Question: Been reading about 'out'/'ref' and 'tuple', but for the life of me cannot figure out how to implement a way to return three (3) values (whether within same method that calculates my main value, or with separate methods). I am able to perform a calculation with one value (the main value) which deals with pricing for a service.
Here is a snippet of what I've done to calculate that main value:
'''
public class Calculations
{
public decimal decFinancialAccount(QuoteData quoteData)
{
if (quoteData.StepAssetInformation.FinancialAccountDropDown
== StepAssetInformation.FinancialAccount.None)
return 0;
else if (quoteData.StepAssetInformation.FinancialAccountDropDown
== StepAssetInformation.FinancialAccount.One)
return PriceQuote.priceFinancialAccount;
else if (quoteData.StepAssetInformation.FinancialAccountDropDown
== StepAssetInformation.FinancialAccount.Two)
return (PriceQuote.priceFinancialAccount * 2);
...
else
return 0;
}
public decimal CalculateChapter7(QuoteData quoteData)
{
decimal total = PriceQuote.priceChapter7;
...
total += this.decFinancialAccount(quoteData);
return total;
}
}
'''
The above works out great. It obviously has other 'decimal''s that are added, but you get the idea.
Now, I am wanting to perform additional calculations on the 'CalculateChapter7' value that is returned.
The first value is a 'DiscountChapter7' / 'discount' (variable in method?) price: above a certain amount, discounts are applied for every increment of 50. I got no problem listing them all out if I have to (rather than complicating things for myself). There is no set formula for the discounts, I just created an Excel sheet to visualize my discounts (see below).
The second value is a 'CompareChapter7' / 'compare' (variable in method?) price: for every discounted price I offer, a comparison is made to what other's charge for the same service. Again, there is no formula per se, I just used an Excel sheet to figure those out arbitrarily.
In addition, I'd like to (within the "discount" and "compare") do a simple subtraction to show "savings" (calculated price - discounted price = savings) and "difference" (other attorneys charge - discounted price = difference). I imagine when I get the two values above working that these additional two would be simple.
Here is my Excel sheet (just a small snippet):

A few notes about that:
1. Between 799 and 999 there are no discounts (the "rounded" column is just to bring those numbers to a 50 increment for my ease of use and are not relevant).
2. The Excel formulas are pretty straightforward (fee - discounted price = savings; other attorneys charge - discounted price = difference) - which is what I am trying to attain within my code.
Can anyone provide a solid example of how to integrate the "discount" and "comparison" with my calculated price?
Thanks!
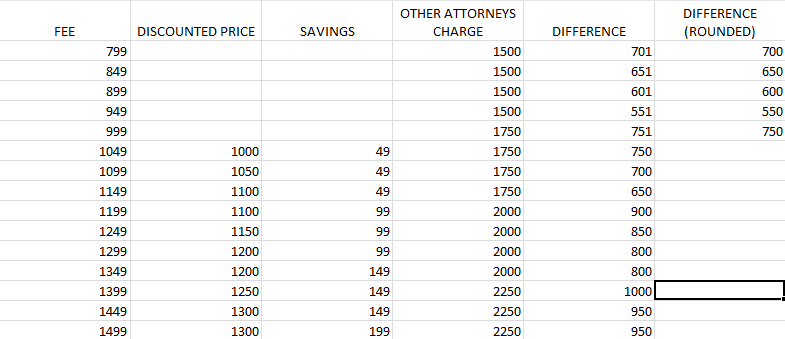
Answer: You need to create a new class that will contain all the return values. If it's not going to be used anywhere else, you could nest the class inside the Calculations class as follows, but that's up to you:
'''
public class Calculations
{
public class Result
{
public decimal Total { get; set; }
public decimal Discount { get; set; }
public decimal Comparison {get; set; }
}
public Result CalculateChapter7(QuoteData quoteData)
{
Result result = new Result();
result.Total = ...;
result.Discount = ...;
result.Comparison = ...;
return result;
}
}
'''
When you do it this way, all three return values are packaged up into a single object which is then returned. Each time you call the method, it creates a new Result object and populates it with all the values for that invocation of the method. So, to read the returned values after calling the method, you would need to read each property out of the returned object. For instance you could do something like this:
'''
Calculations calc = new Calculations();
Calculations.Result result = calc.CalculateChapter7(...);
string output = string.Format("Total = {0}, Discount = {1}, Comparison = {2}", result.Total.ToString(), result.Discount.ToString(), result.Comparison.ToString());
'''